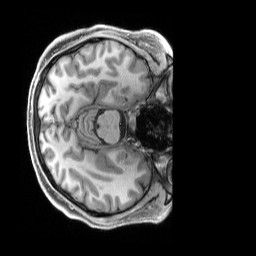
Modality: T1w
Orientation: axial
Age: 26
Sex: male
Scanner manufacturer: siemens
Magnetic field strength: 3 T
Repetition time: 2.5 s
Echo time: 0.00296 s